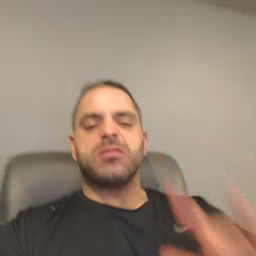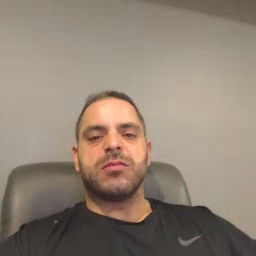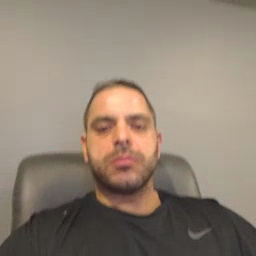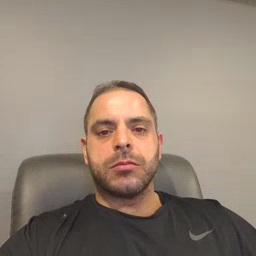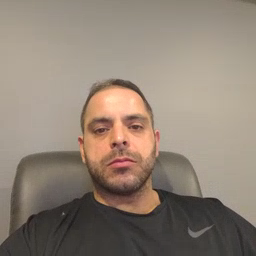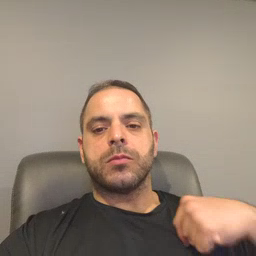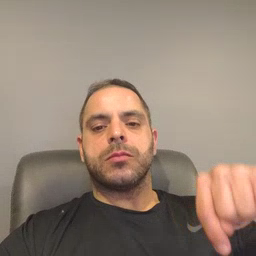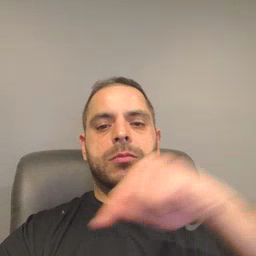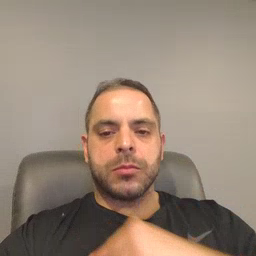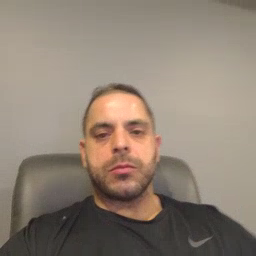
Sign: weus